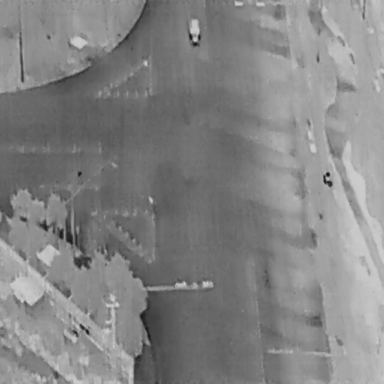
There is a Car in the infrared image.